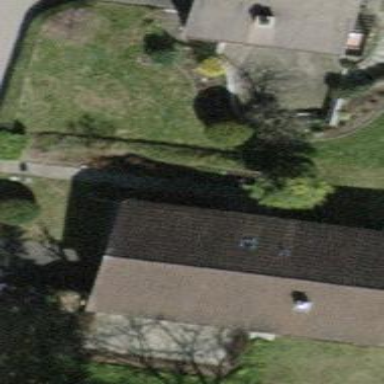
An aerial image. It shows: Detached building with gabled roof.